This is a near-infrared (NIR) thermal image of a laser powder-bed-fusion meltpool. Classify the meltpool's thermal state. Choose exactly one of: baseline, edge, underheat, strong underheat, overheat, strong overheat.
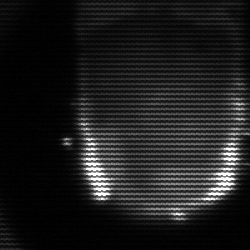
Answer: baseline